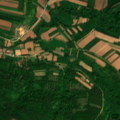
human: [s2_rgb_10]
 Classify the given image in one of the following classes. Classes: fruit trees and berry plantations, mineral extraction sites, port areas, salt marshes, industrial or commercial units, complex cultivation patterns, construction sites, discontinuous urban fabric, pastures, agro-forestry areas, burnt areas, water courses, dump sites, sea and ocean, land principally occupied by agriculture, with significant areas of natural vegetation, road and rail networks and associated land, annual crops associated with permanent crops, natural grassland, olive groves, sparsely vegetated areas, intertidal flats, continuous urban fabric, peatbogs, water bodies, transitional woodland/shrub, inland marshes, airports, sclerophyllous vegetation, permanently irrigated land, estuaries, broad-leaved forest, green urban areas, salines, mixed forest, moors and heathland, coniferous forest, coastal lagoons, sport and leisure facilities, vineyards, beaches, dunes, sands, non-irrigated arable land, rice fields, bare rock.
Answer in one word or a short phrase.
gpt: discontinuous urban fabric, non-irrigated arable land, land principally occupied by agriculture, with significant areas of natural vegetation, broad-leaved forest, transitional woodland/shrub